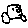
Label: car